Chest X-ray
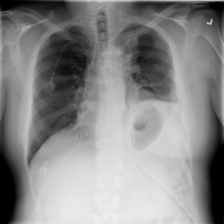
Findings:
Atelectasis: negative
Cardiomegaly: negative
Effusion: negative
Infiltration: negative
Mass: negative
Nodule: negative
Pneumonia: negative
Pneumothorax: positive
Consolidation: negative
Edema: negative
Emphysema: negative
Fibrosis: positive
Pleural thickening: negative
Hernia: negative